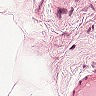
Metastatic tissue present: no